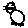
Label: cat